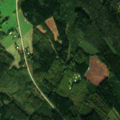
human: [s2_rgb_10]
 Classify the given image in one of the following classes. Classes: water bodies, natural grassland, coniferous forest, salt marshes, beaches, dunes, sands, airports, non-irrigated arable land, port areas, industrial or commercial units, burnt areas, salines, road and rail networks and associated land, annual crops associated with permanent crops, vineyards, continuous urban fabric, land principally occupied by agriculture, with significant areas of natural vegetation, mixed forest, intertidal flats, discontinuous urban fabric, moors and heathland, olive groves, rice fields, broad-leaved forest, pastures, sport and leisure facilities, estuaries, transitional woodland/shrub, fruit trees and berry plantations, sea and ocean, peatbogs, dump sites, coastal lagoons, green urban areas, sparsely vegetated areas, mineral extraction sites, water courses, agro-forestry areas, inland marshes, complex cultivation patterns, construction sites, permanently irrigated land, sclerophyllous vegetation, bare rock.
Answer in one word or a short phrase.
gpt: non-irrigated arable land, coniferous forest, mixed forest